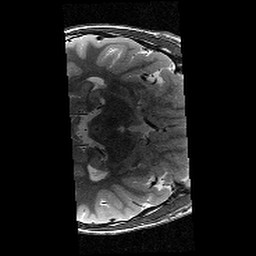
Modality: T2w
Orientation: axial
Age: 11
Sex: male
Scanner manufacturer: siemens
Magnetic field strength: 3 T
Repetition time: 9.23 s
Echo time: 0.067 s